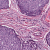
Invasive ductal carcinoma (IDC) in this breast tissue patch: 0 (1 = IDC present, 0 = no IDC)